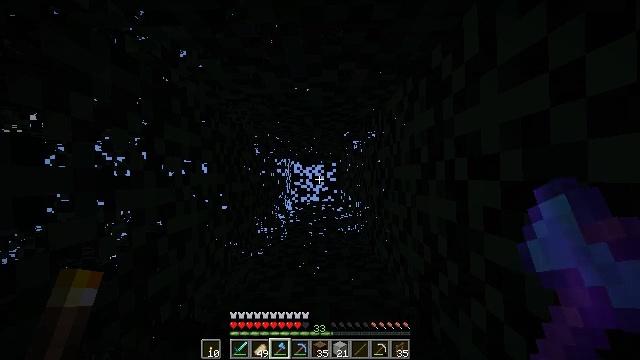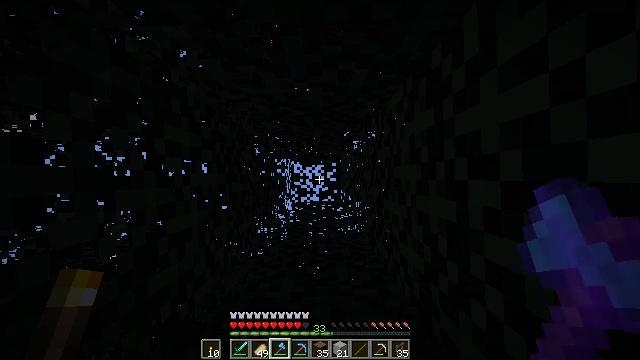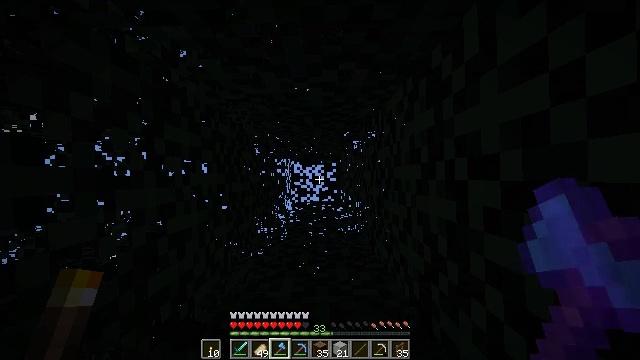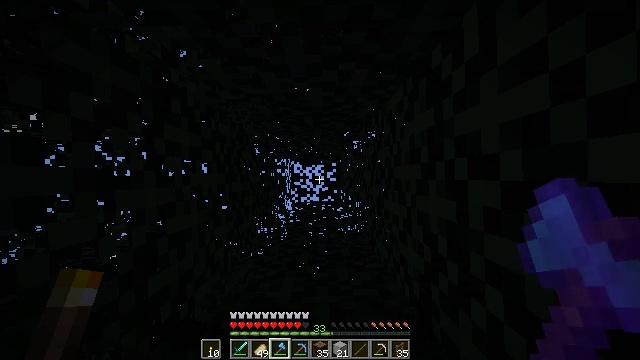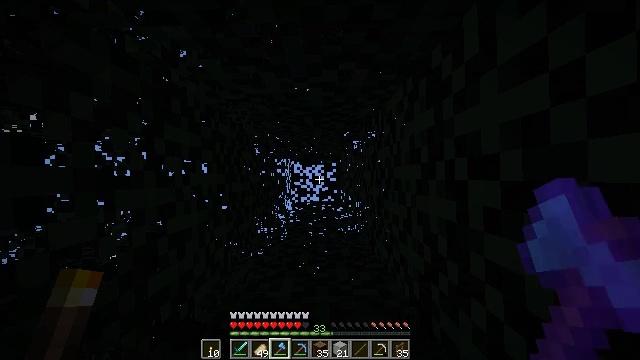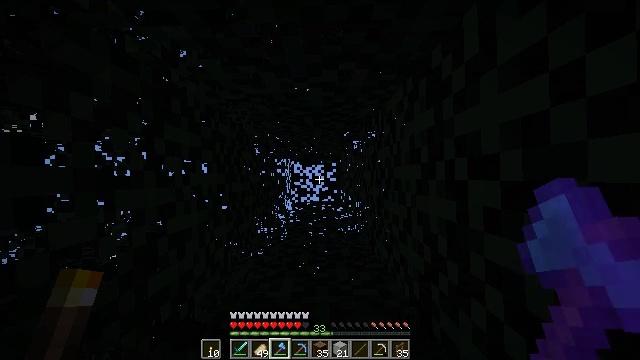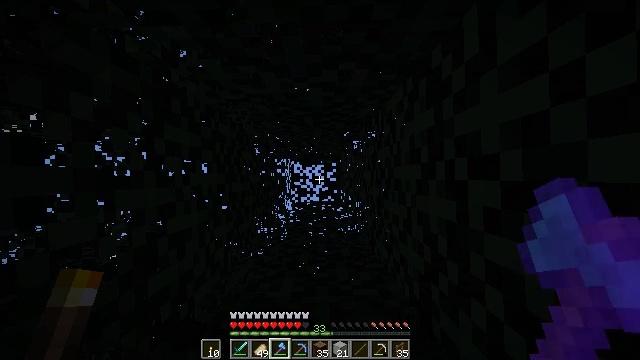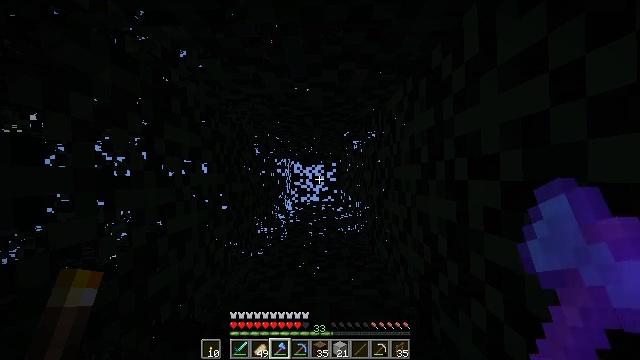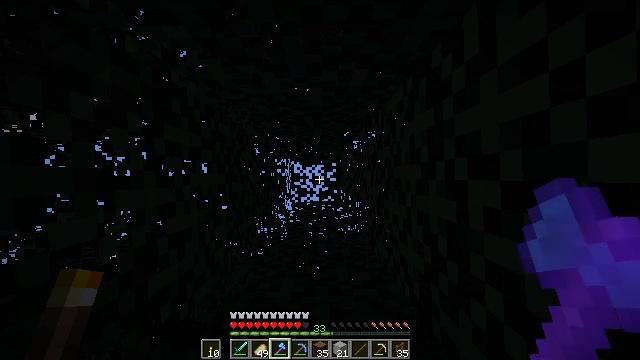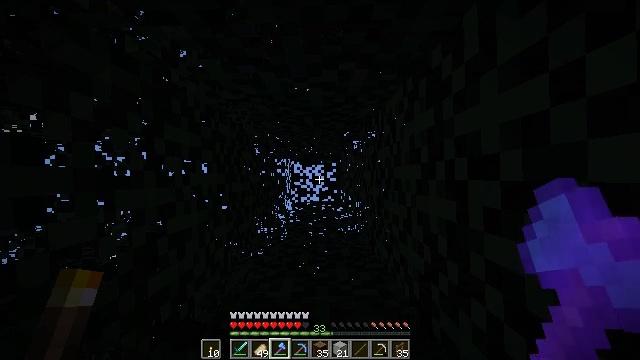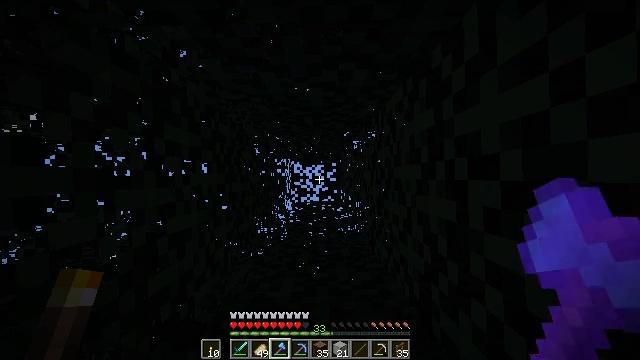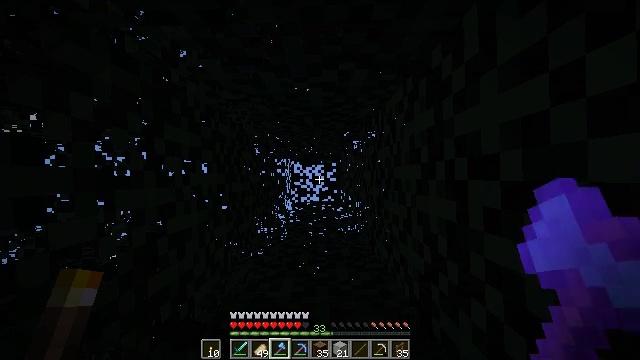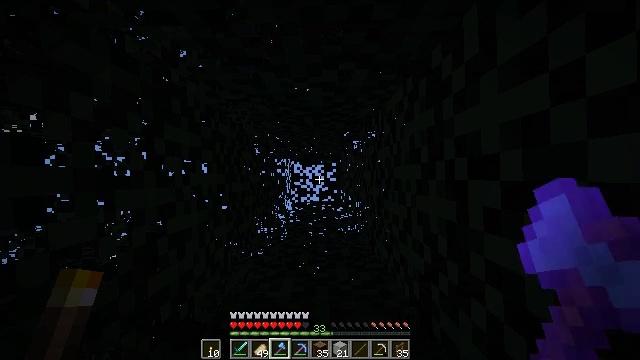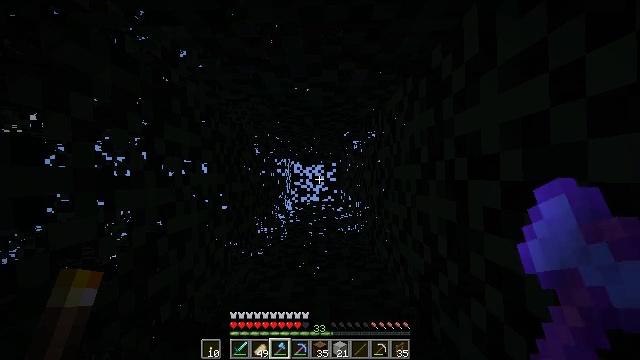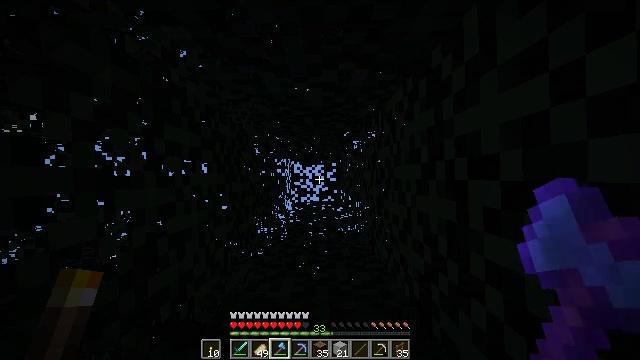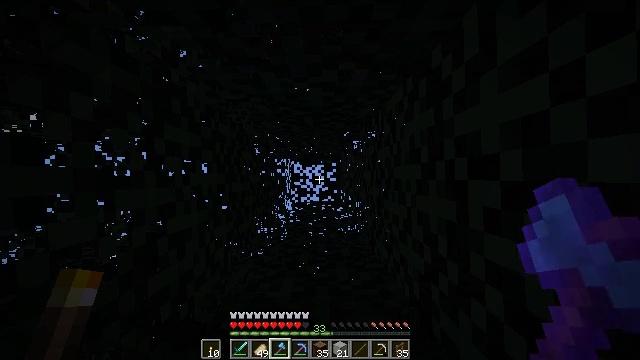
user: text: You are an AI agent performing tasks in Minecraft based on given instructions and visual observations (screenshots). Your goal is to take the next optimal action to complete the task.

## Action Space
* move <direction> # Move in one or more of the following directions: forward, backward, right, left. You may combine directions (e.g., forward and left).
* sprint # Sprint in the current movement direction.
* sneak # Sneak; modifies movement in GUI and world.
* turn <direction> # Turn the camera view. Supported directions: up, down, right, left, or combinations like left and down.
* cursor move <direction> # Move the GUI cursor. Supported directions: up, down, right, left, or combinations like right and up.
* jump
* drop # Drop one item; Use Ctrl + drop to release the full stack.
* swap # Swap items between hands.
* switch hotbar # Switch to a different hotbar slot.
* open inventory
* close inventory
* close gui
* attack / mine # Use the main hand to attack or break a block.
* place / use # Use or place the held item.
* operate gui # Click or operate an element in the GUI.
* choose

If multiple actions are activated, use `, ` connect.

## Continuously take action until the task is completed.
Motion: motion action
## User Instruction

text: Collect the brown bed for later use.
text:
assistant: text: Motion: no_op
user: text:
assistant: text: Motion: no_op
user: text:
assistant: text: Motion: no_op
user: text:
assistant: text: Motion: no_op
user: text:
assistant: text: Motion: no_op
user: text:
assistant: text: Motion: no_op
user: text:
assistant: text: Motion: no_op
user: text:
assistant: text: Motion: no_op
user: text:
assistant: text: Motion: no_op
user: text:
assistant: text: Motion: no_op
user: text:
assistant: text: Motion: no_op
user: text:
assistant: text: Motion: no_op
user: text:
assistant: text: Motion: no_op
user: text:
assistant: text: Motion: no_op
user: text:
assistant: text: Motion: no_op
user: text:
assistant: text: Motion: no_op
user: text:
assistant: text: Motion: no_op
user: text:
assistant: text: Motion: no_op
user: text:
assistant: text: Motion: no_op
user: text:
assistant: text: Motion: no_op
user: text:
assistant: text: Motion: no_op
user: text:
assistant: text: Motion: no_op
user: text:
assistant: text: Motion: no_op
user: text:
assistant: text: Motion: no_op
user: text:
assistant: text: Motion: no_op
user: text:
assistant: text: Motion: no_op
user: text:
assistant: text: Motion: no_op
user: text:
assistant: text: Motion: no_op
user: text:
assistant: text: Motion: no_op
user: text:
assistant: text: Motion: no_op